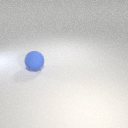
large blue rubber sphere